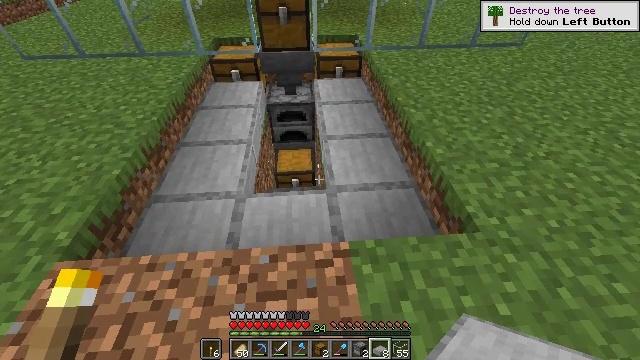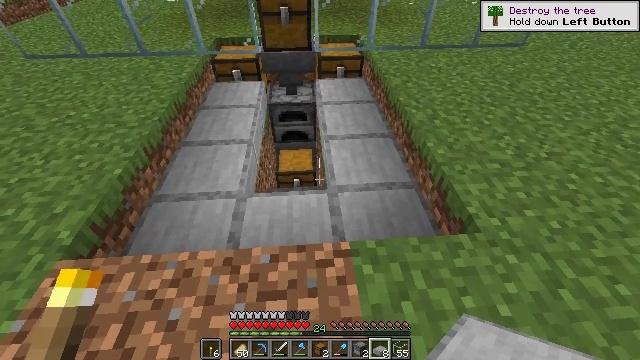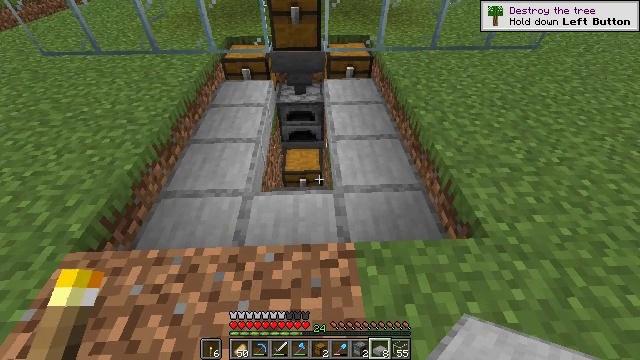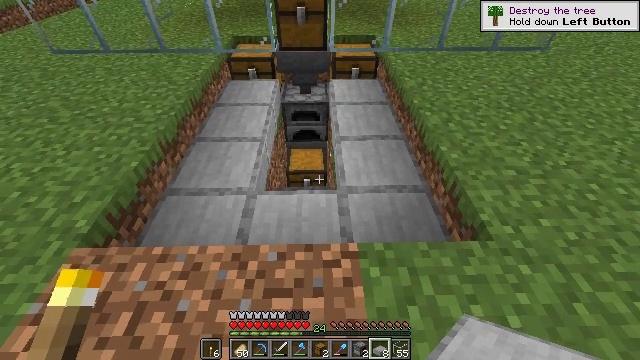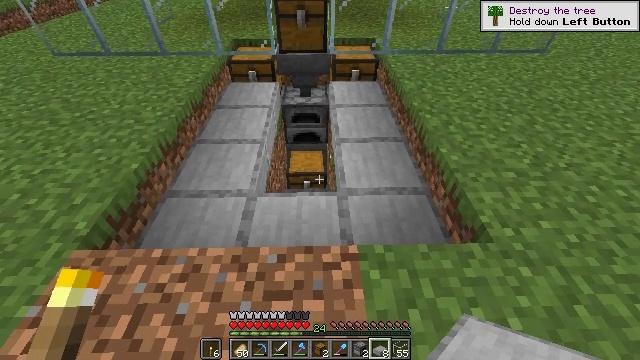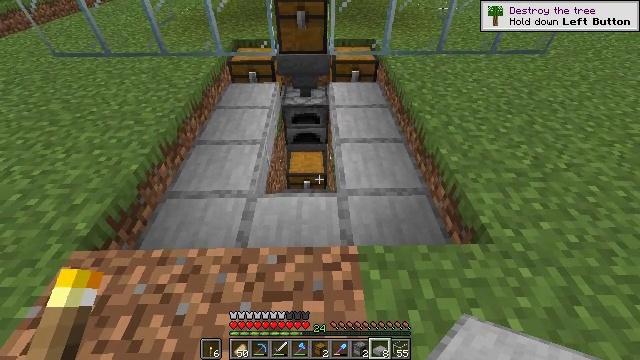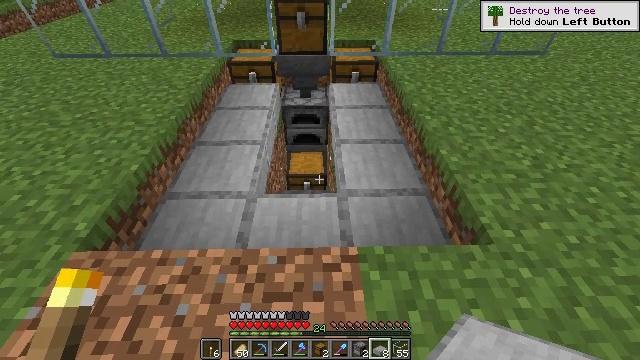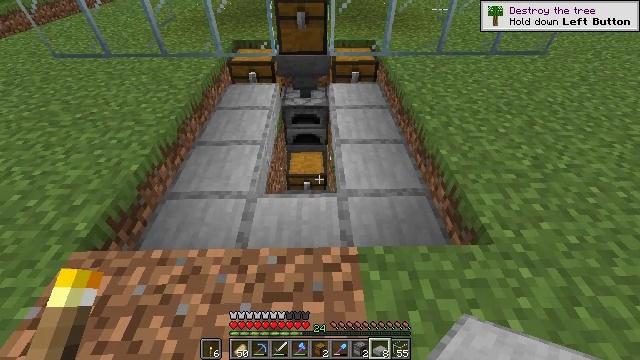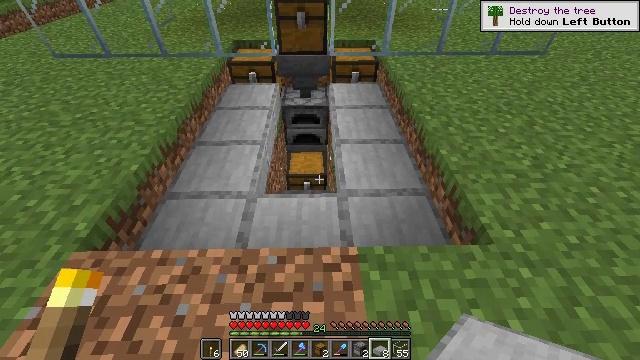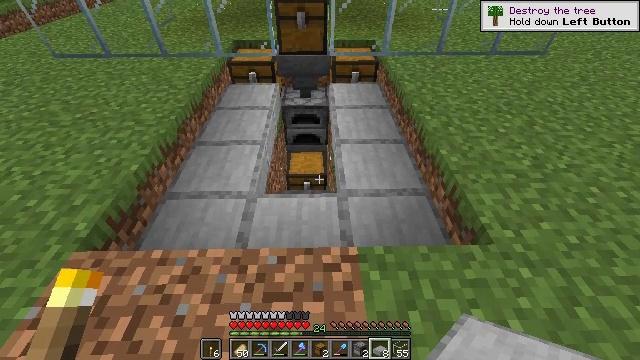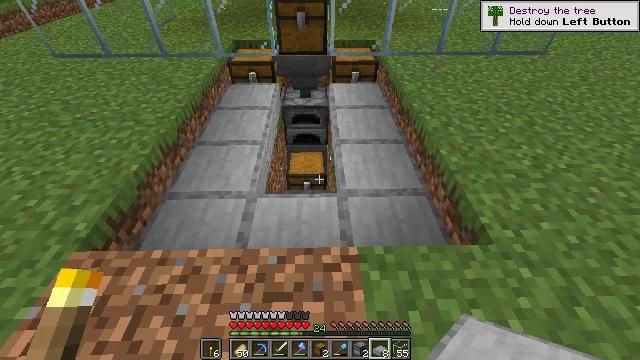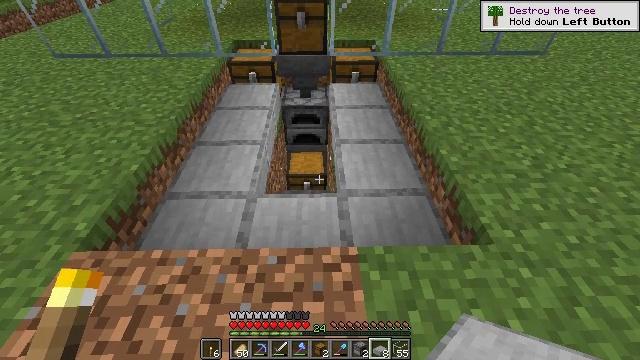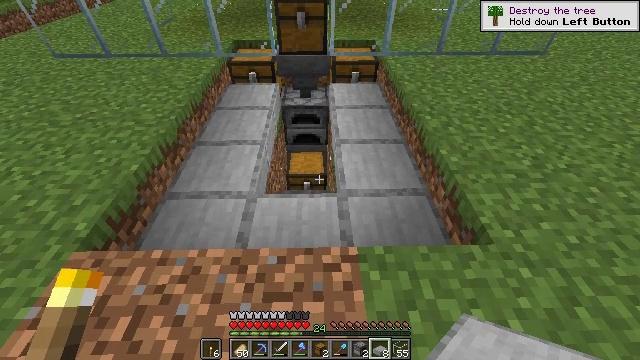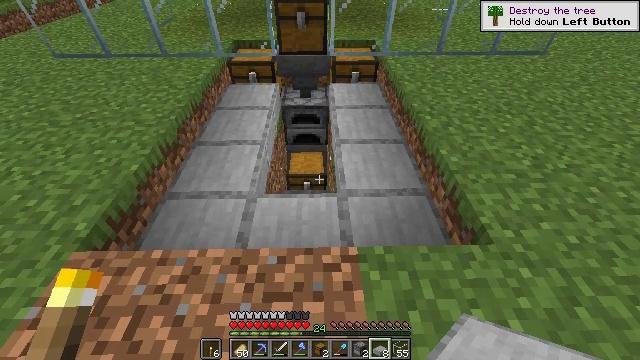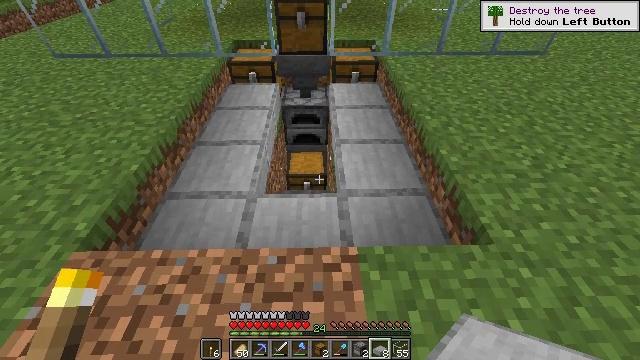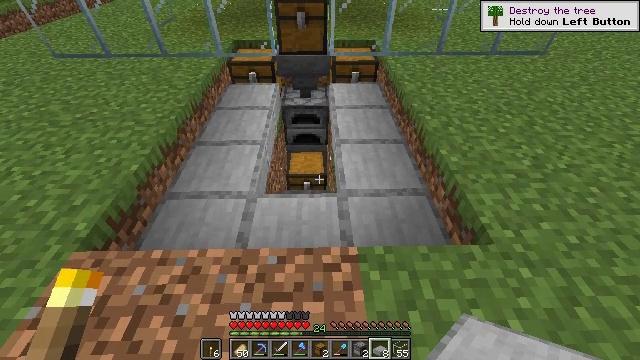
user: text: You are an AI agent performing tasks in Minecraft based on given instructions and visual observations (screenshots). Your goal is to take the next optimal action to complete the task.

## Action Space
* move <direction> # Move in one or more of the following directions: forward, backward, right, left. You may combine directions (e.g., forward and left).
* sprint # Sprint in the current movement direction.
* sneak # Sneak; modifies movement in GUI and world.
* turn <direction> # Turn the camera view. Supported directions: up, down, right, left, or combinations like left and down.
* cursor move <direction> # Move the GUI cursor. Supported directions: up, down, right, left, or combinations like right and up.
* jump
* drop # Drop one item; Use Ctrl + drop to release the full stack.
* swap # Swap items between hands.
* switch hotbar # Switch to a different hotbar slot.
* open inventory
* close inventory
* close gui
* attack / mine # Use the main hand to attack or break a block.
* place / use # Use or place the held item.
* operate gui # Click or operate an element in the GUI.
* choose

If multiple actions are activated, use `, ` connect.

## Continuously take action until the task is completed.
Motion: motion action
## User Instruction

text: Mine the smooth stone slab.
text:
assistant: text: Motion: no_op
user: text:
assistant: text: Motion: turn left
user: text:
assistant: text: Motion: turn left
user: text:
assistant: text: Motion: no_op
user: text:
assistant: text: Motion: no_op
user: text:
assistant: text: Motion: no_op
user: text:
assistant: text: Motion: no_op
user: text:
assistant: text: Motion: no_op
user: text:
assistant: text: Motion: no_op
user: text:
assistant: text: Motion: no_op
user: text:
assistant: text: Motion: no_op
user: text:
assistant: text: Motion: no_op
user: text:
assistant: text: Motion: no_op
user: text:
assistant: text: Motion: no_op
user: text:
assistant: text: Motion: no_op
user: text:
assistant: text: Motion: no_op
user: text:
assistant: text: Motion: no_op
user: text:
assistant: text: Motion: no_op
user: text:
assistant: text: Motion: no_op
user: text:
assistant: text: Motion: no_op
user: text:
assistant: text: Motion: no_op
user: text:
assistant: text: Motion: no_op
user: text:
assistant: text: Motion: no_op
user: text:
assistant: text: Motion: no_op
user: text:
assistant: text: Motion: no_op
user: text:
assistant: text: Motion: no_op
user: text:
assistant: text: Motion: no_op
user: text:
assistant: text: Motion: no_op
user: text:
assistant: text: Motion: no_op
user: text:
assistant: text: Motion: no_op